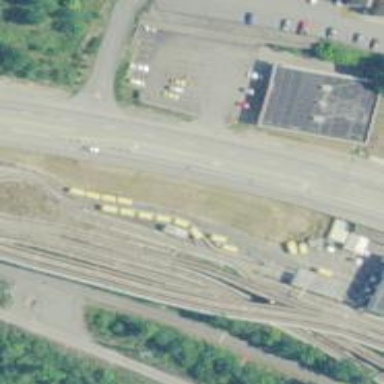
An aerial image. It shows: Bus guideway leading to service yard.